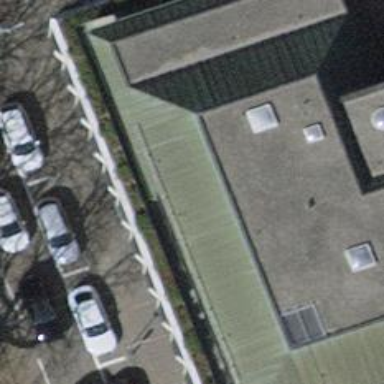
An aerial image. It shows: Driving school.